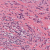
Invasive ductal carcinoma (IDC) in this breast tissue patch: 1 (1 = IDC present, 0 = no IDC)